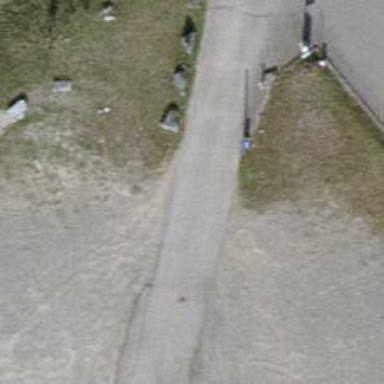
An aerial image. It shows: Lift gate barrier.